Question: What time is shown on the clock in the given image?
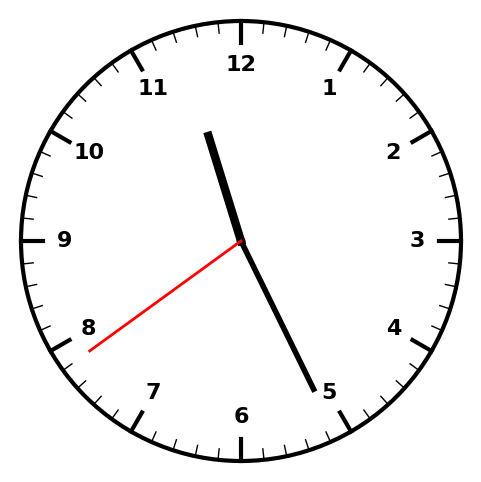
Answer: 11:25:39